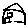
Label: house